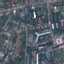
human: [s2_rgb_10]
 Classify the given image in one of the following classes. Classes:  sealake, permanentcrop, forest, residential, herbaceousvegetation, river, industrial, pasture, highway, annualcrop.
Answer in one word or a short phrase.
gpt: Residential